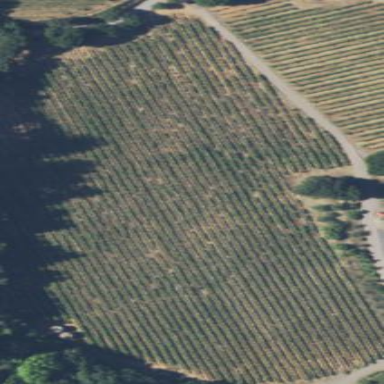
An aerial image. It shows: Vineyard with grape crops.